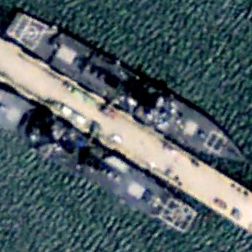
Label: destroyer